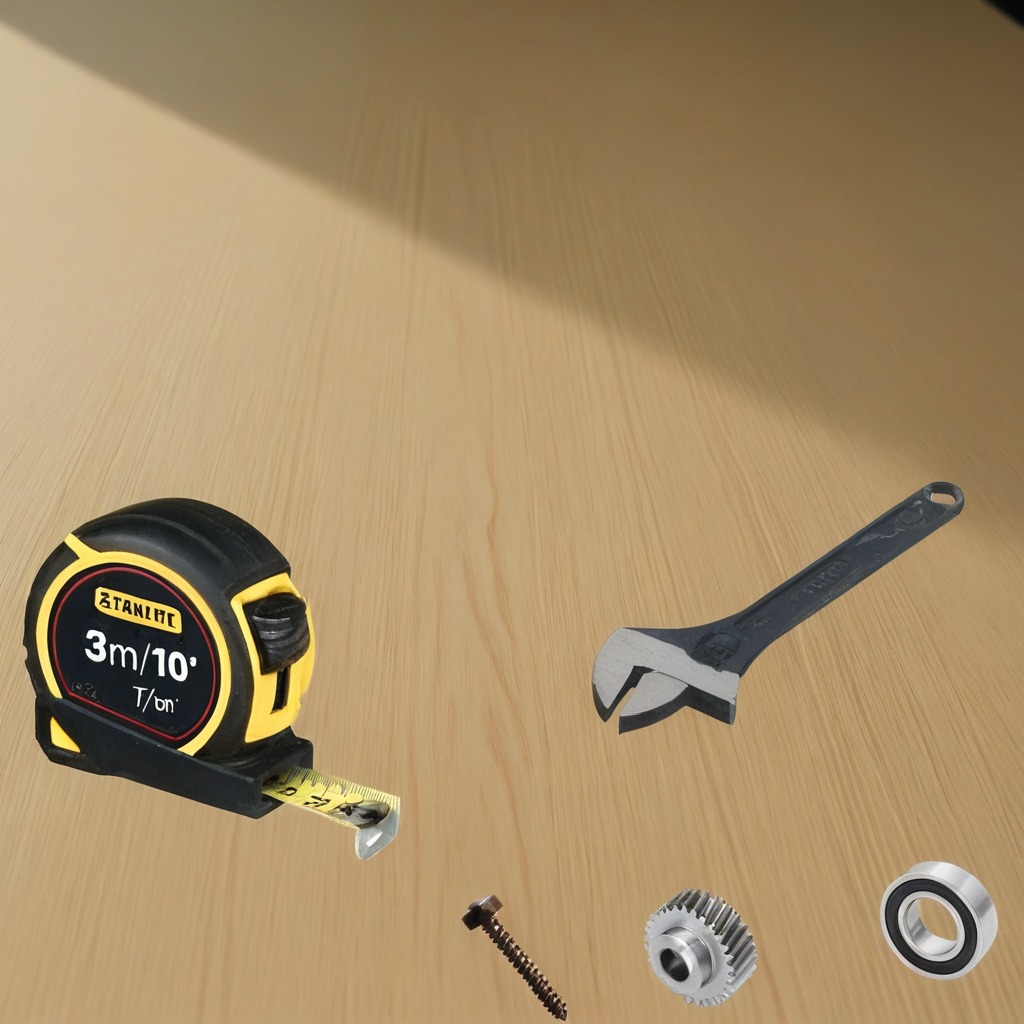
A metal ball bearing, a steel gear with teeth, a measuring tape, a metal machine screw, and a wrench are lying on the plywood surface in a paint workshop lit by afternoon window light.